Question: We're locking down some of our WP sites and only applying updates via composer and wpackagist.
To disable admins from performing updates (and getting our code out of sync), we add these to our config:
'''
define('DISALLOW_FILE_EDIT', true);
define('DISALLOW_FILE_MODS', true);
define('WP_AUTO_UPDATE_CORE', false);
'''
This works great ... except that we no longer get the badges to show us that there updates available.

Is there a way to have the sidebar show the update icons (like the image on the left instead of the right), and/or the '/wp-admin/update-core.php' to display what updates are available ... but just not let admins the updates?
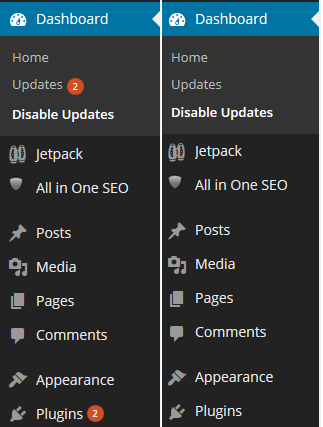
Answer: As you also mentioned, Disable Updates using
'''
define('DISALLOW_FILE_EDIT', true);
define('DISALLOW_FILE_MODS', true);
define('WP_AUTO_UPDATE_CORE', false);
'''
And, add another pseudo dashboard page. This will also enable you to show your custom messages to user in case users click this menu.
'''
<?php
add_action( 'admin_menu', 'wp_24392446' );
function wp_24392446() {
$count = count( get_core_updates() ) + count( get_theme_updates() ) + count( get_plugin_updates() );
$notification = '';
if ( $count ) {
$notification = '<span class="update-plugins"><span class="plugin-count">'.$count.'</span></span>';
}
add_dashboard_page( 'Updates', 'Updates '.$notification, 'user_cap_here', 'updates', 'updates', '',71);
}
function updates(){
// DO your stuff here
// eg: echo 'Updates are currenlty disabled.'
}
?>
'''